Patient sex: F
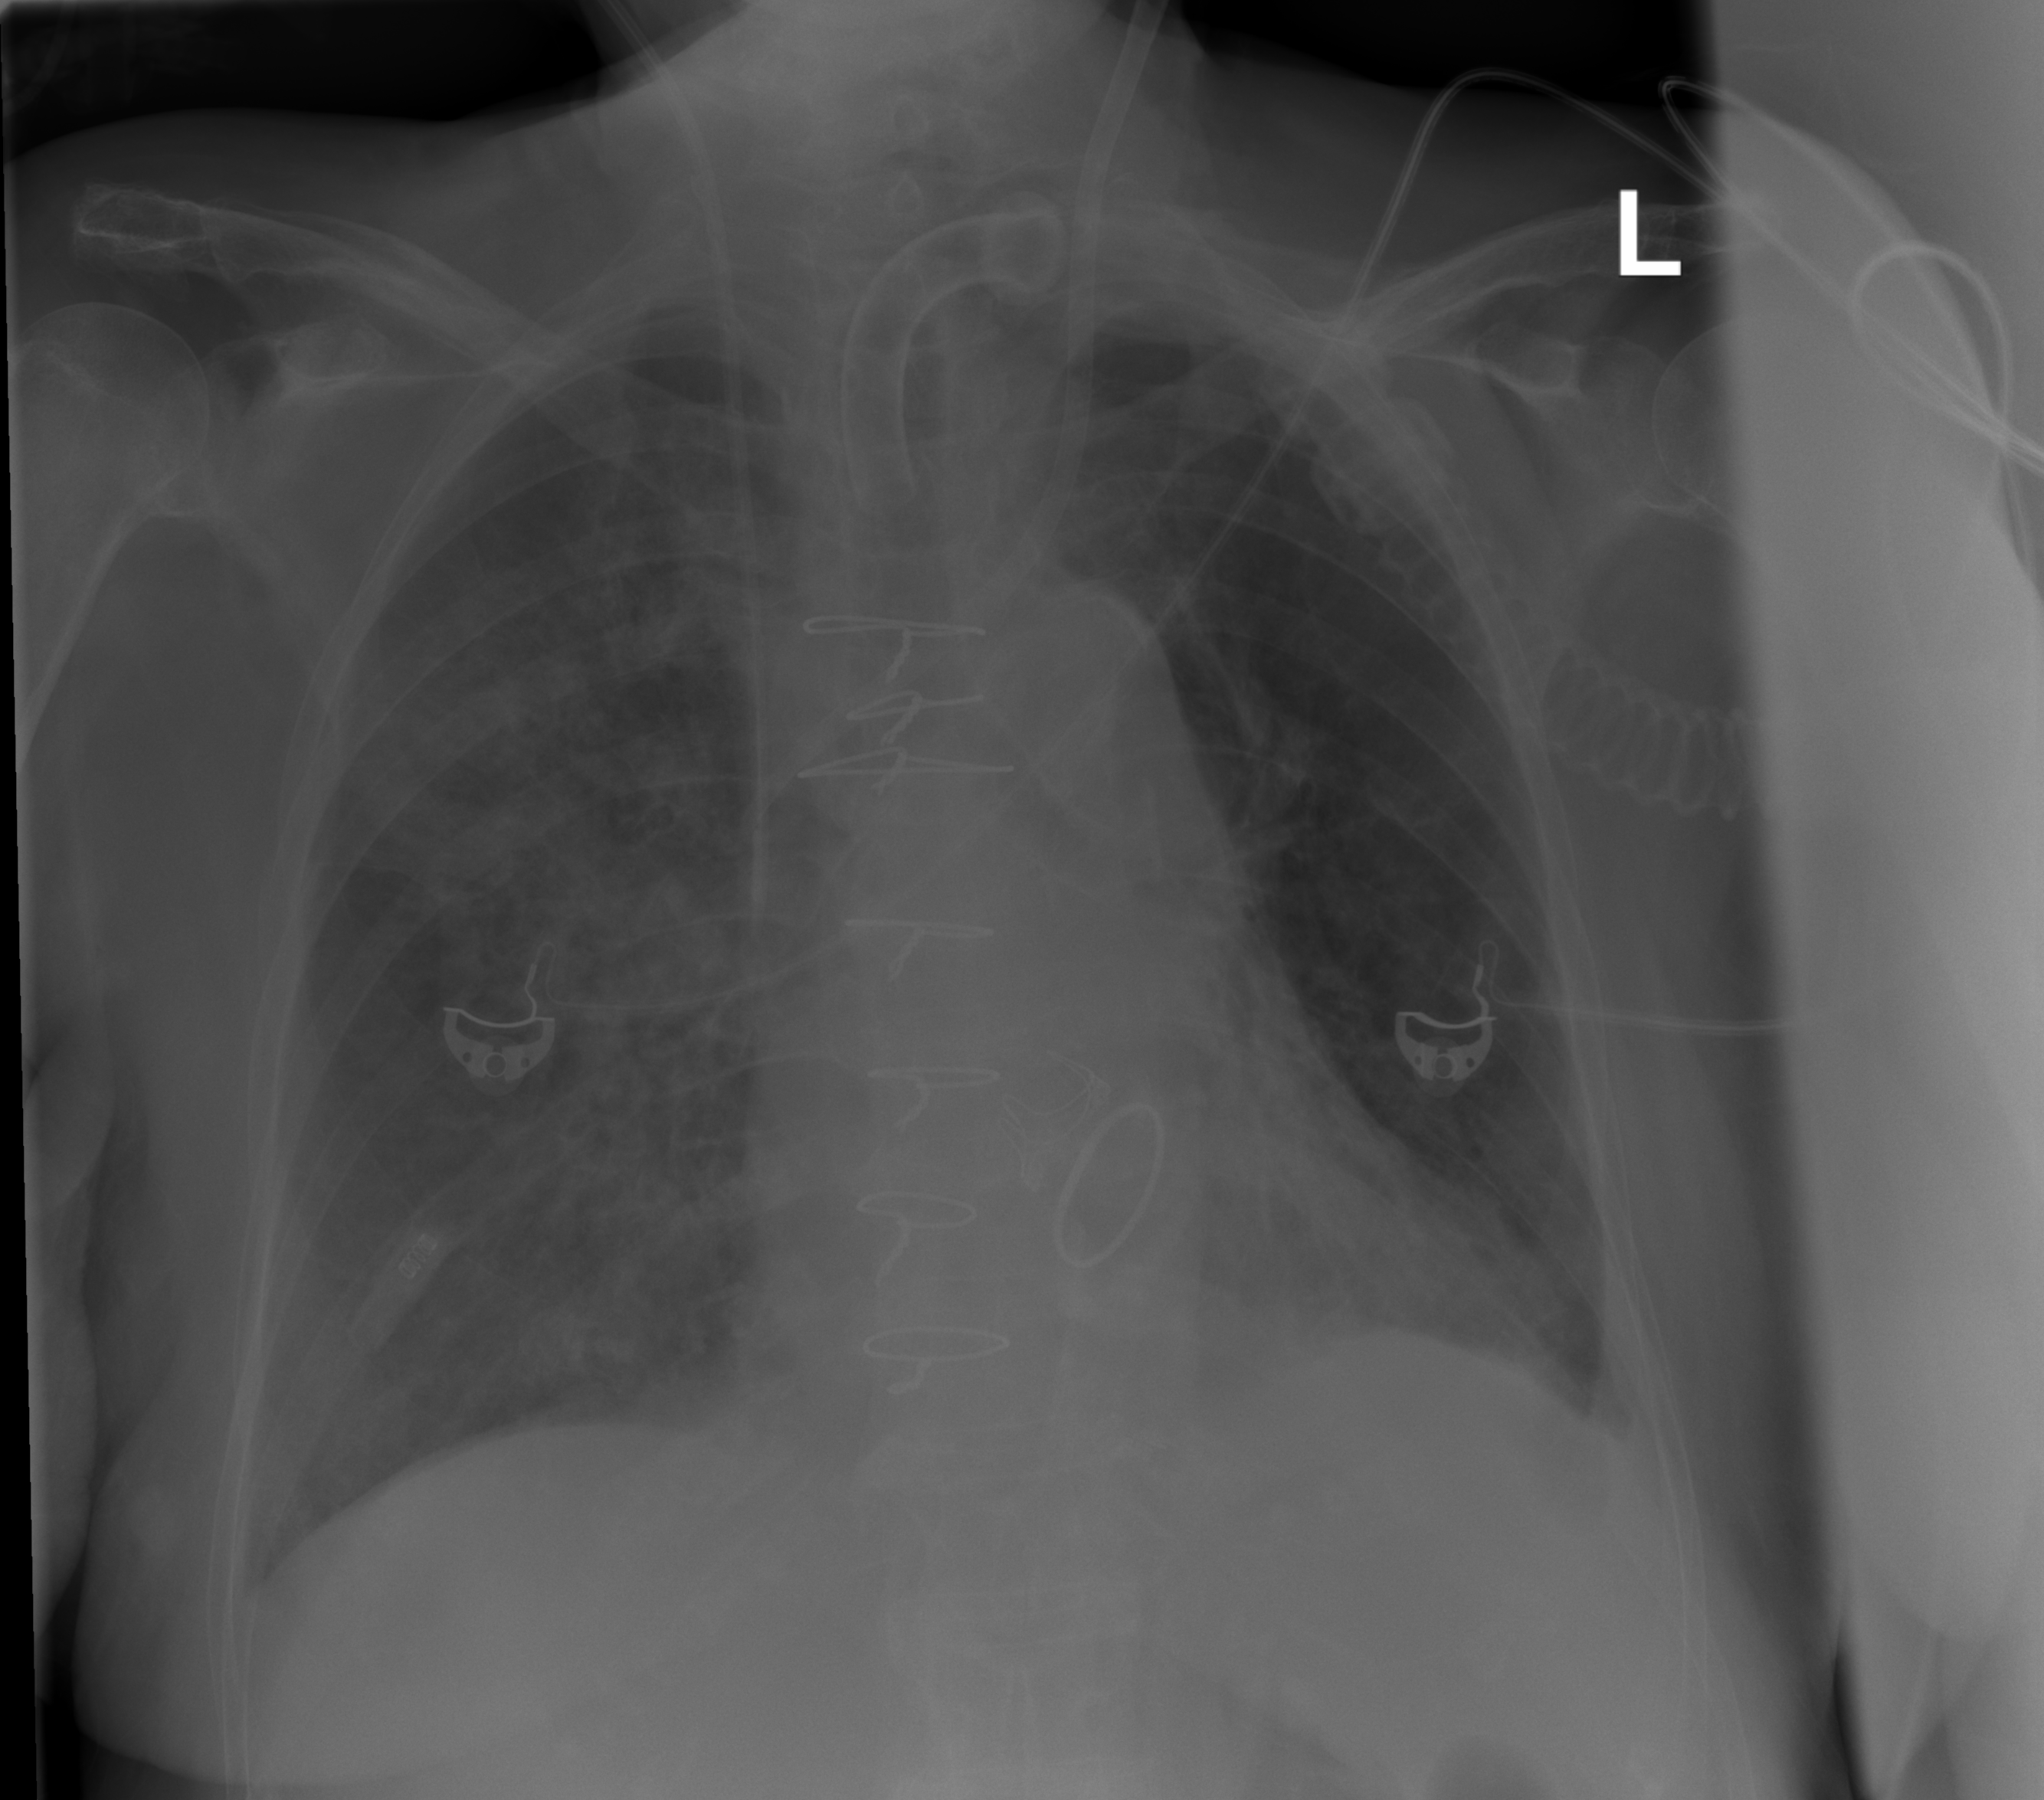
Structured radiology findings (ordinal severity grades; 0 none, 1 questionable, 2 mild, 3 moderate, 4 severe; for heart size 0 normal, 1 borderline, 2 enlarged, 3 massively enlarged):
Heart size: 0
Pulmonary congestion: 0
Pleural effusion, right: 0
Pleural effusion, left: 1
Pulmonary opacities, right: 2
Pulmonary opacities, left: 1
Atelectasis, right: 0
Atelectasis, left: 0